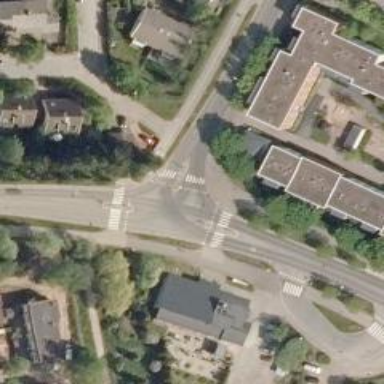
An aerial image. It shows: Road with "give way" sign.